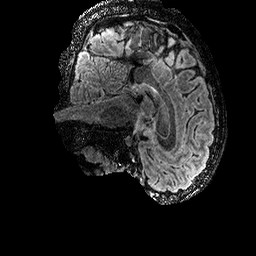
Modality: FLAIR
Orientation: sagittal
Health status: ill
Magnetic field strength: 3 T